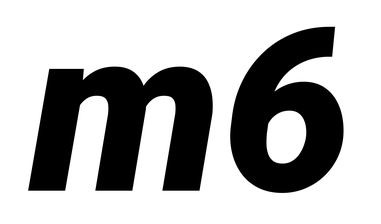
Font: Roboto-Italic_Black_Italic